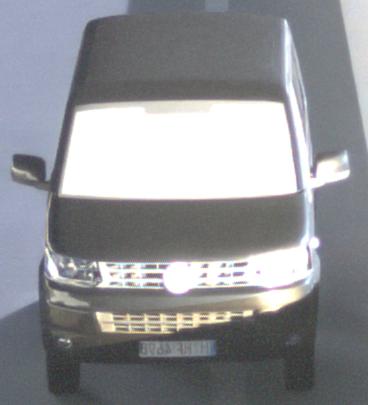
Make: VW Commercial Vehicles (Nutzfahrzeuge)
Model: T5 Multivan 2.0
Detailed model: T5 Multivan
Model produced from: 2009/09
Model produced until: 2013/06
Doors: 4
Color: black
Road condition: dry road
Daytime: night
Contrast: high contrast